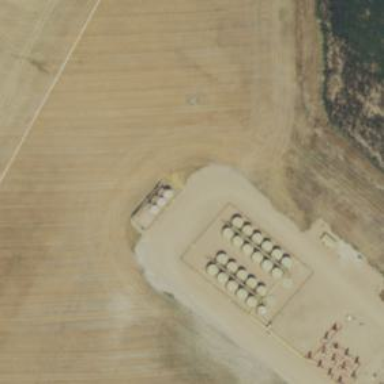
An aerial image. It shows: Storage tank that is man-made.